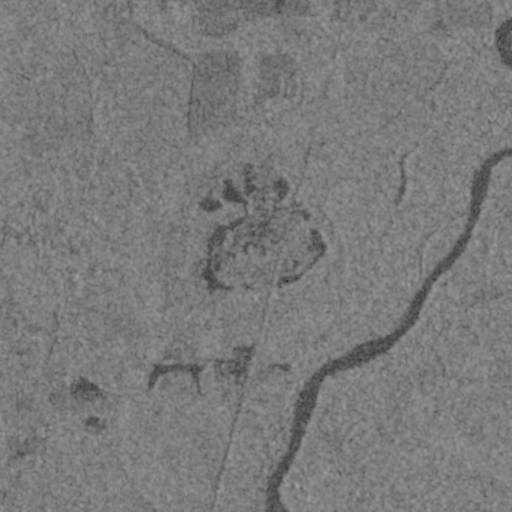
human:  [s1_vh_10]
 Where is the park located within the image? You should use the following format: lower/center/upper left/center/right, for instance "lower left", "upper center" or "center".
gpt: The park is located in the center left of the image.
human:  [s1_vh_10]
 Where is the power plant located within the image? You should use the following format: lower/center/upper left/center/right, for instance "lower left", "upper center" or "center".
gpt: There is no power plant in the image.

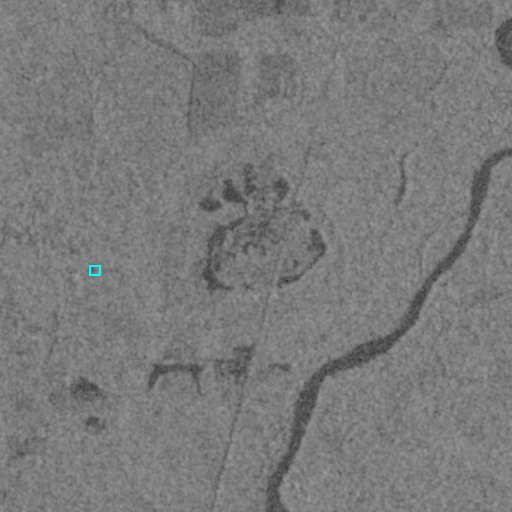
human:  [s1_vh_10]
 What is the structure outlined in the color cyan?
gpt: The structure outlined in cyan is a park.
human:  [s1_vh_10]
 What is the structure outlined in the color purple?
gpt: There is no purple outline.